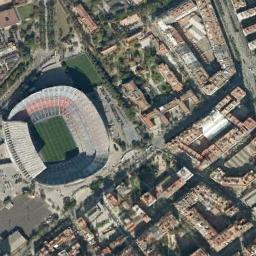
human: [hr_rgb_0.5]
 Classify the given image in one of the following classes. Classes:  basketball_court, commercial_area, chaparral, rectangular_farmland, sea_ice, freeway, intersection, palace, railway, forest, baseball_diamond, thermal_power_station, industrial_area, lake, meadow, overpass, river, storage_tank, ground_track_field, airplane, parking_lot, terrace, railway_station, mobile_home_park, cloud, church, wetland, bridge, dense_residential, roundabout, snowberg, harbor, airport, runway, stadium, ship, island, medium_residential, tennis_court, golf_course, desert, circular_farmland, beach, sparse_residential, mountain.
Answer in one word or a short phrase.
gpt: stadium